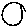
Label: circle